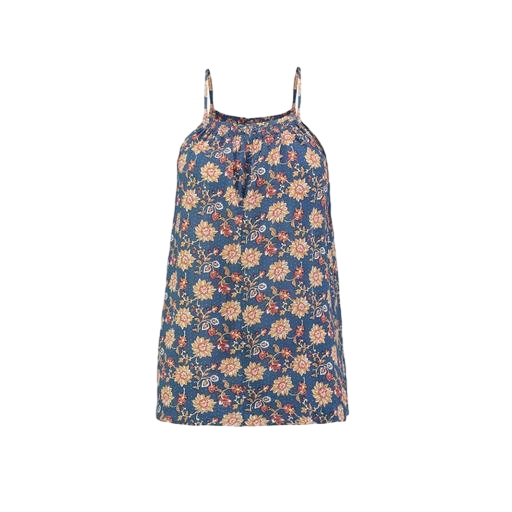
blue floral-print tank top, blue floral-print top, blue floral-print gauze top, white background